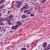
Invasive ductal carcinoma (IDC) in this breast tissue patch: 0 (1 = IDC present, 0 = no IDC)